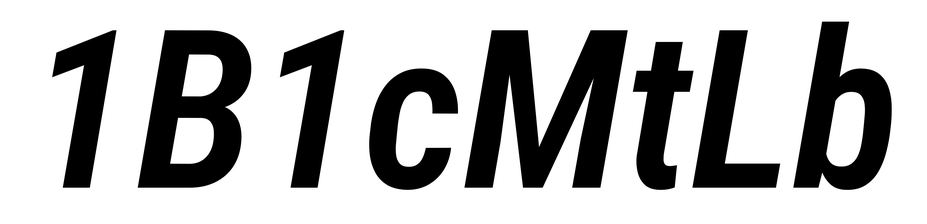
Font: Roboto-Italic_Condensed_SemiBold_Italic